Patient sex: F
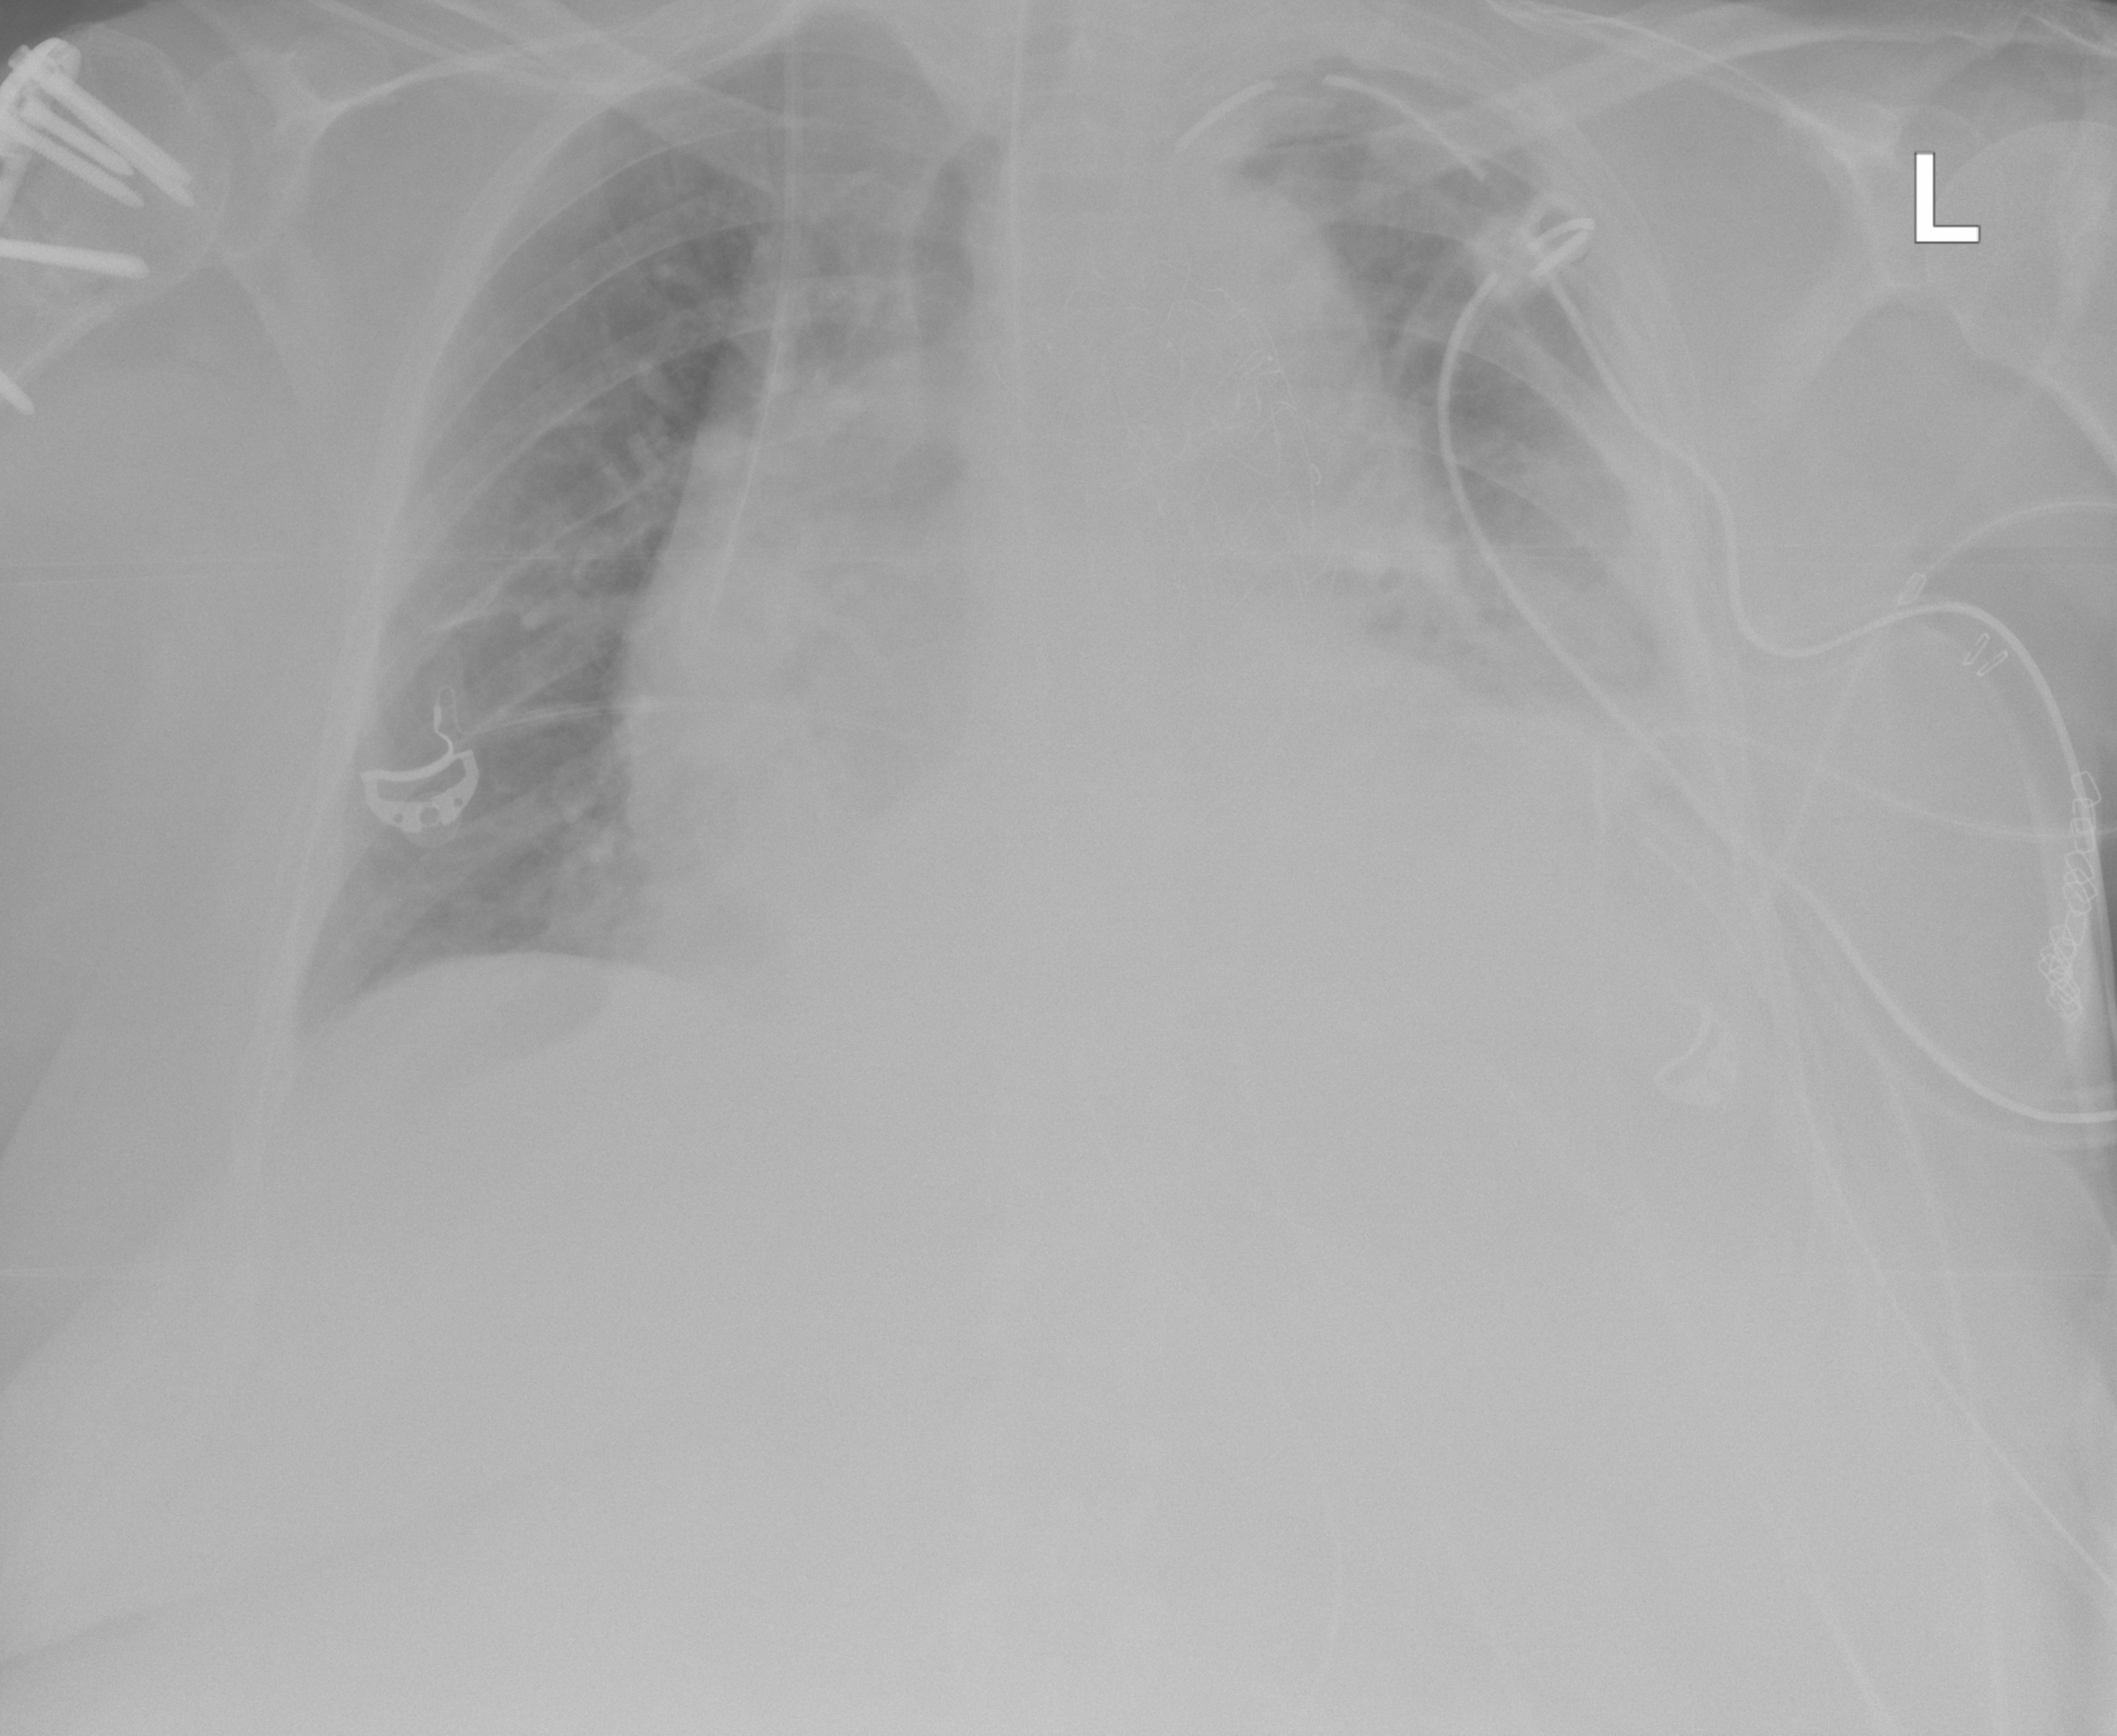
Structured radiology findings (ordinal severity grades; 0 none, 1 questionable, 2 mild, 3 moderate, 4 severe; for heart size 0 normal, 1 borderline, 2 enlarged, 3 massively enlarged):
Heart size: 2
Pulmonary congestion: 0
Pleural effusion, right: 0
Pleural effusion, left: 3
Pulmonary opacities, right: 0
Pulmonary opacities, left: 0
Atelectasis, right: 0
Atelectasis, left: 3